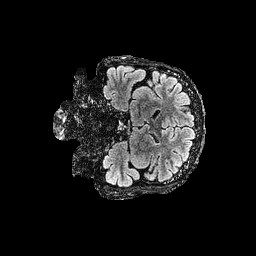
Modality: FLAIR
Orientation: coronal
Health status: ill
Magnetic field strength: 3 T